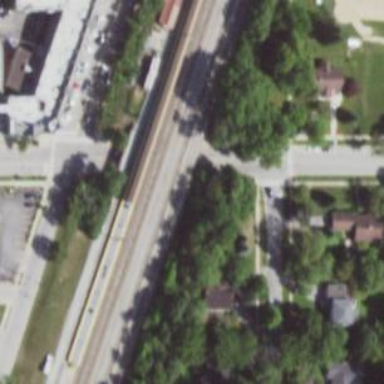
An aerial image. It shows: Platform at public transport station with shelter.